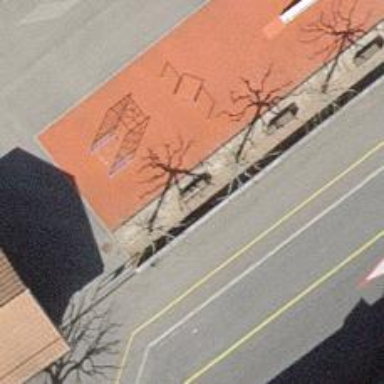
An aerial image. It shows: Bench.